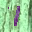
Label: 1